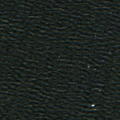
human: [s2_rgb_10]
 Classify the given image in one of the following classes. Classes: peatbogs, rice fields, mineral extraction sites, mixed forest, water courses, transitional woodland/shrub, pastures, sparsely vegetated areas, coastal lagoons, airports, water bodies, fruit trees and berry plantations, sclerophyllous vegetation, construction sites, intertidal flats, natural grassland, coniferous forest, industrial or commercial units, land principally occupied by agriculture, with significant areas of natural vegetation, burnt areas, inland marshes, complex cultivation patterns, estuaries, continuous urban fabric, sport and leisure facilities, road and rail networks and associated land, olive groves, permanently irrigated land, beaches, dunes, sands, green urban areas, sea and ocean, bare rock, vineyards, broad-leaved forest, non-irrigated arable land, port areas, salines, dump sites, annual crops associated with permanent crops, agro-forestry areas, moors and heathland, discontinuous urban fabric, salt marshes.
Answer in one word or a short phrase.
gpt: sea and ocean